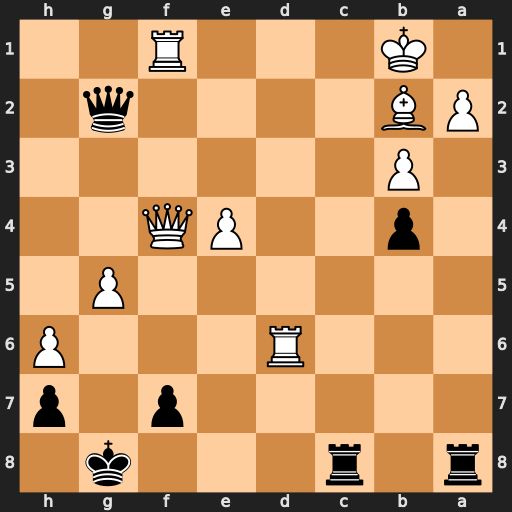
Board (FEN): r1r3k1/5p1p/3R3P/6P1/1p2PQ2/1P6/PB4q1/1K3R2
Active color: b
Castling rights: -
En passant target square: -
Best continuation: Qc2+ Ka1 Rxa2+ Kxa2 Ra8+ Ra6 Rxa6#